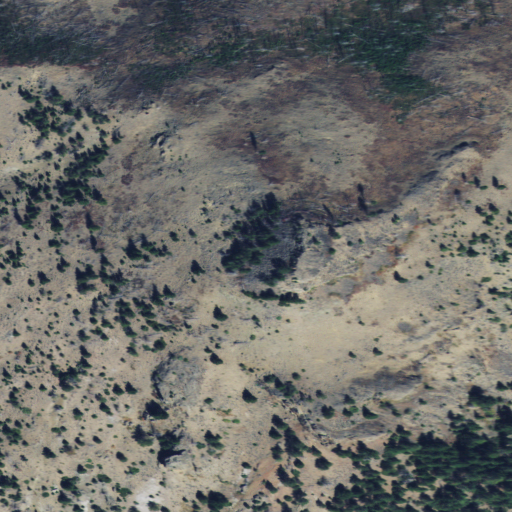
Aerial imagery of mountain in Montana named Red Mountain containing shrub, evergreen forest, and grassland